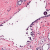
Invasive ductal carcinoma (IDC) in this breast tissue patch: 0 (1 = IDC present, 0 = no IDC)